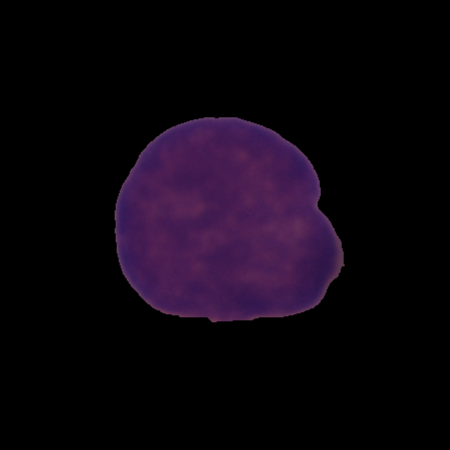
Label: cancer